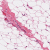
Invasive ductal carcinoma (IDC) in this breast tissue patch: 0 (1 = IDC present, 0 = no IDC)